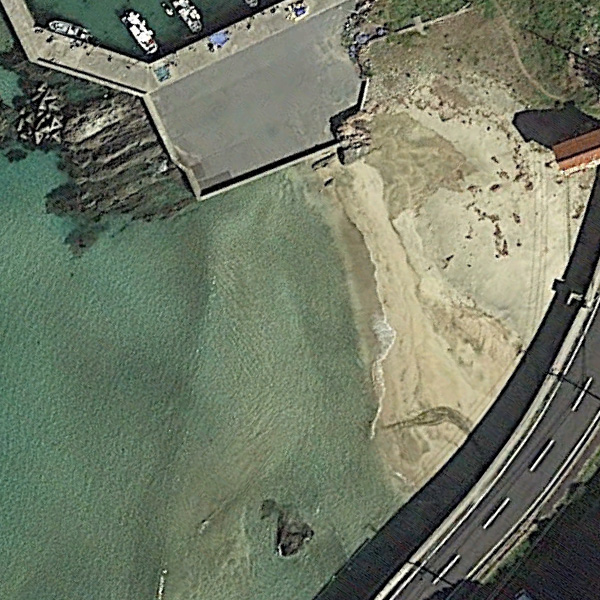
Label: Beach